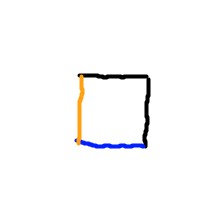
Shape: square